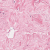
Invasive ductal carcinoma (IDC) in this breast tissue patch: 0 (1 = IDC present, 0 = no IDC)